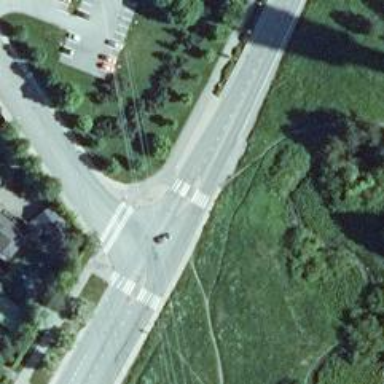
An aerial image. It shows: Marked road crossing with pedestrian island.